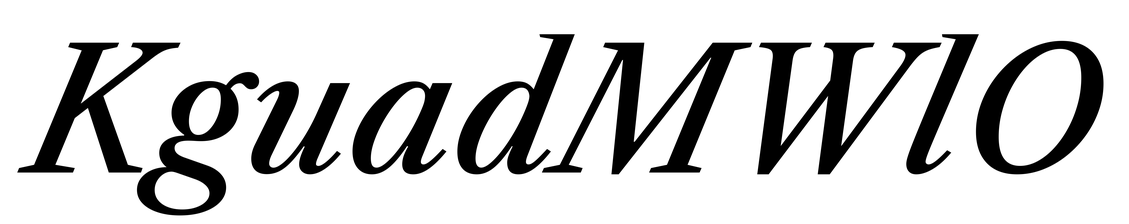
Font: LibreCaslonText-Italic_Medium_Italic